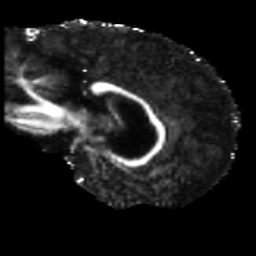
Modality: FA
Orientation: sagittal
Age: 63
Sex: female
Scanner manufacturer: siemens
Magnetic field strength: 3 T
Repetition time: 5.47 s
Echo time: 0.0854 s